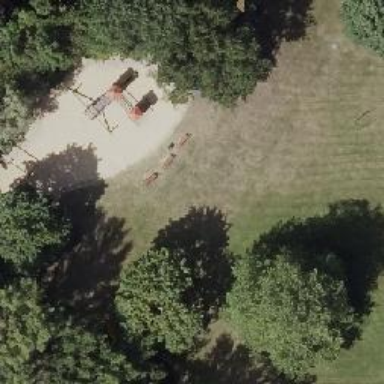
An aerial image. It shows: Playground area for leisure land.